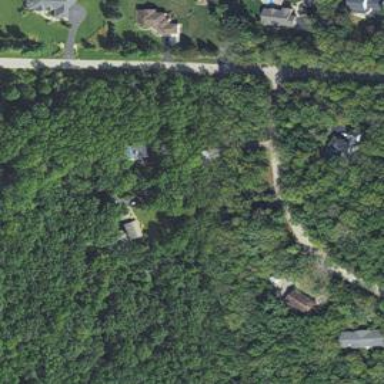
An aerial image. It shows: Driveway leading to service road.